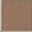
Piece: xx